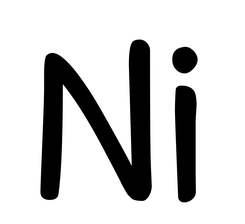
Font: PatrickHand-Regular